Question: I would like to allow users to select given words from a word bank and place those into a text box. Once the user submits the input, I will create a script to verify the correct order of the words.
What I'm focused on now is how to select words from the word bank and place them as text (with spaces between each word) into the text box.
How can this be done? When the user clicks the word, just the Chinese word is placed, not the English.
---
The words don't necessarily need to be in a text box. I just want the user to be able to select words from the word bank, hit submit, and then allow the words in that order to be parsed. I figured the way to submit a string of words was thru a text box though.
---

HTML:
'''
Create sentence:
<input type="text" id="test" value="" />
<br/>
<button onclick="submitMe()" id="testButton" >Submit Response </button>
<br/>
<div class="wordBank_Headings">Word Bank:
<span class="wordBank_Words"></span>
</div>
'''
JavaScript:
'''
var words = {
"task1" :
{
'Ni' : 'you',
'Wo' : 'I',
'Hao' : 'good',
'Shi' : 'am'
}
}
function bank() {
$(".wordBank_Words").empty();
for (obj in words) {
for (key in words[obj]) {
$(".wordBank_Words").append("<li><b>" + key + "</b>: " + words[obj][key] + "</li>");
}
}
}
function submitMe() {
//will eventually verify input from textbox
var value = document.getElementById('test').value;
alert(value);
}
'''
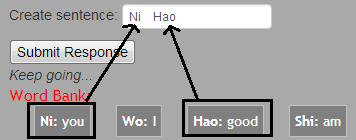
Answer: Add an attribute to the li. Then you can pull that off in the click event
'''
function bank() {
$(".wordBank_Words").empty();
for (obj in words) {
for (key in words[obj]) {
$(".wordBank_Words").append("<li class='bank-word' data-display-word='" + key + "' ><b>" + key + "</b>: " + words[obj][key] + "</li>");
}
}
}
bank();
$(".bank-word").click(function (event) {
$('#test').val($('#test').val() + " " + $(this).attr('data-display-word'));
$(this).hide();
});
'''